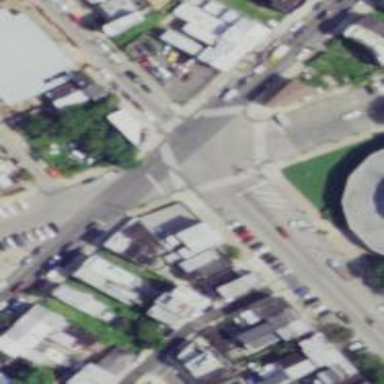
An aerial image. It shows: Marked crossing on footway.